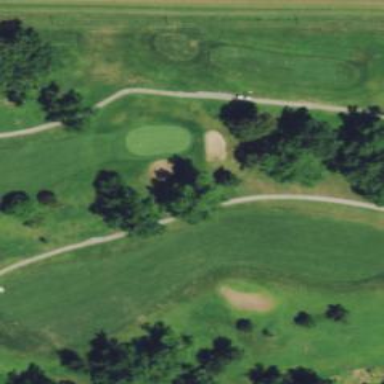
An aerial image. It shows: Path for both road and golf.